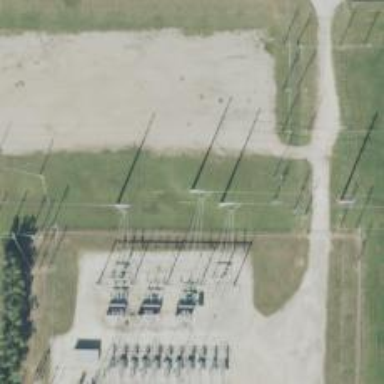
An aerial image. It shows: Power tower.